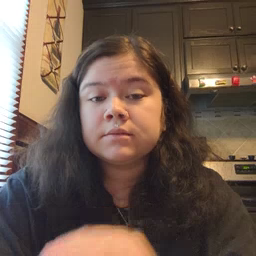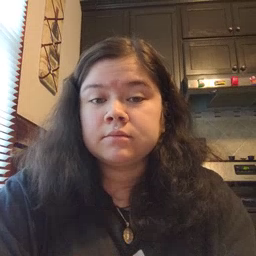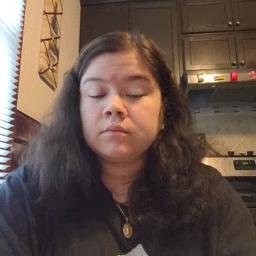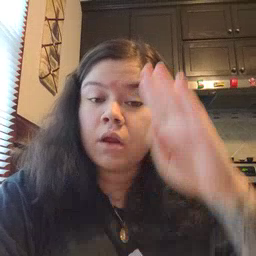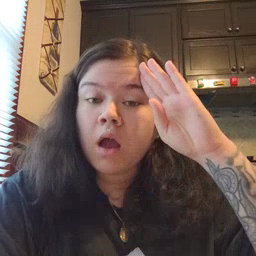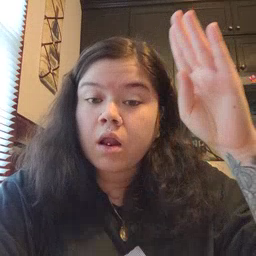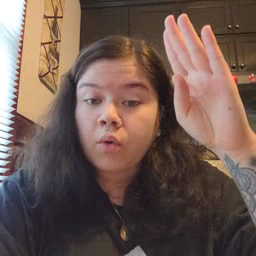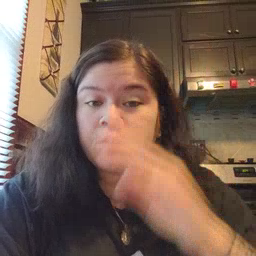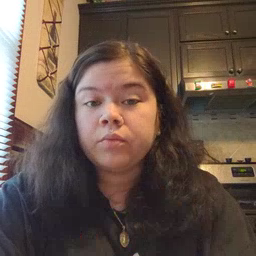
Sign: hello